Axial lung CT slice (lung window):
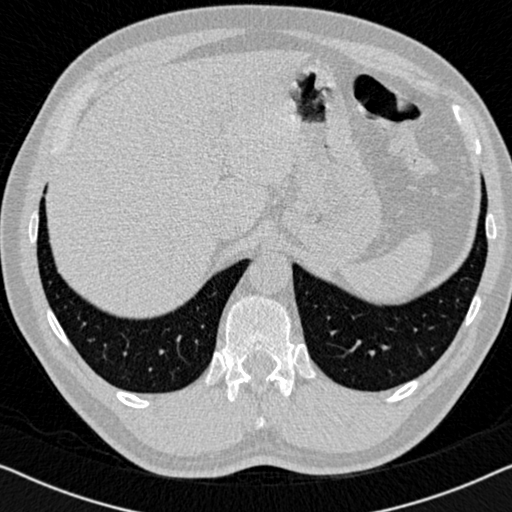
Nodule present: no